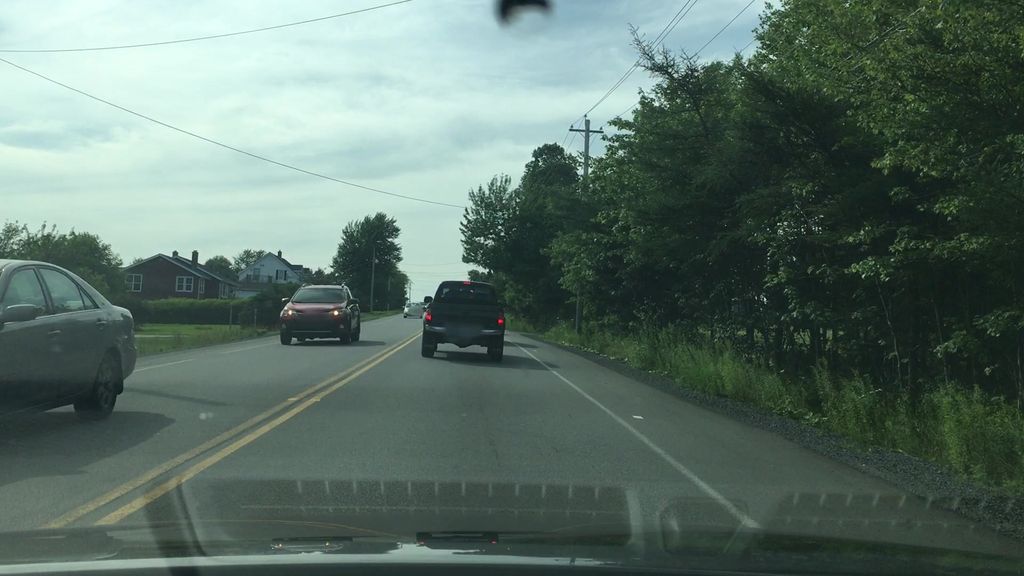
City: halifax